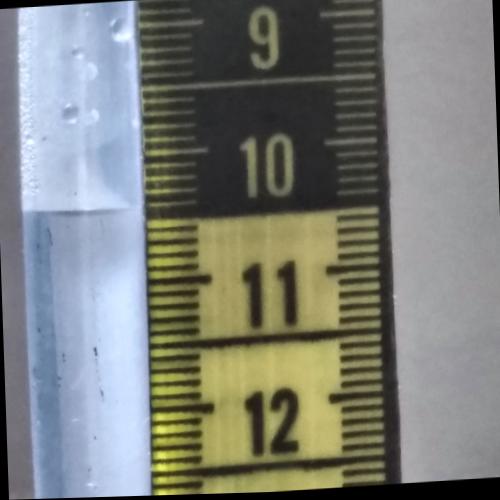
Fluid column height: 10.4 cm